【题型】选择题　【知识点】函数　【难度】easy
已知 \(f(x)\) 的导函数 \(f'(x)\) 图象如图，则 \(f(x)\) 的极大值点为（\quad\quad）

A. \(x_1\) \quad B. \(x_2\) \quad C. \(x_3\) \quad D. \(x_4\)
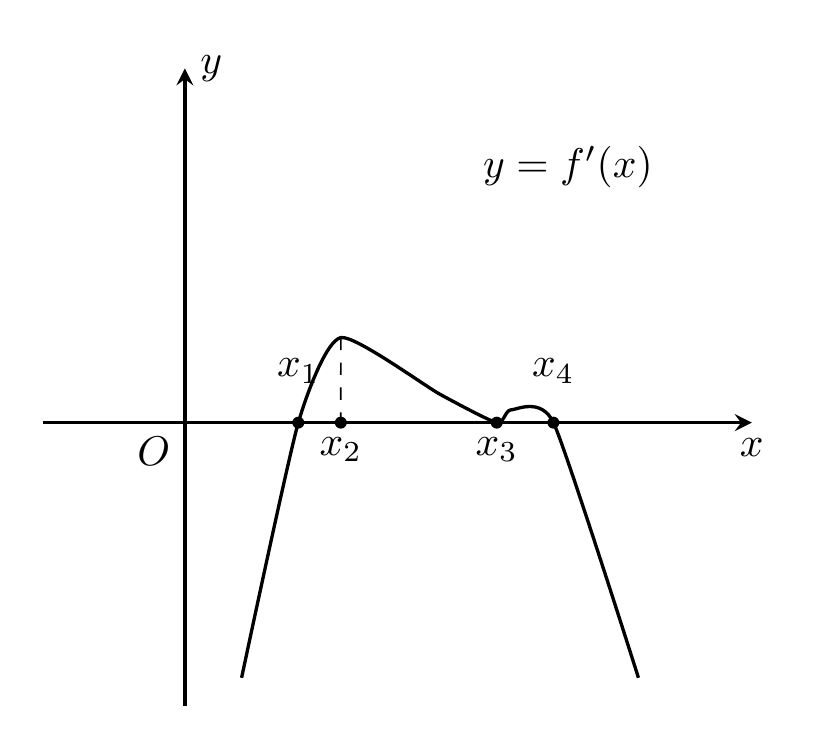
【解答】
【答案】\(D\)

\vspace{1em} % 逻辑块间空1行
【分析】根据极大值点的定义结合图象判断即可.

\vspace{1em} % 逻辑块间空1行
【解答】解：极大值点处导数为0，且在该点左侧附近导数值为正，在该点右侧附近导数值为负，选项中只有 \(x_4\) 符合.

故选：\(D\).

\vspace{1em} % 逻辑块间空1行
【点评】本题主要考查利用导数研究函数的极值，考查运算求解能力，属于基础题.